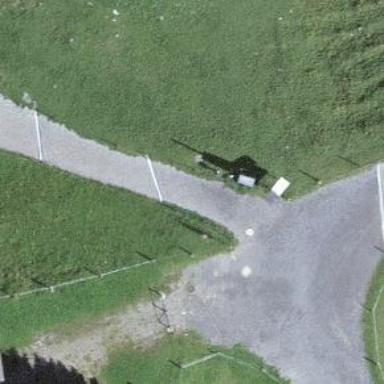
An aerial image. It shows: Guidepost providing information.